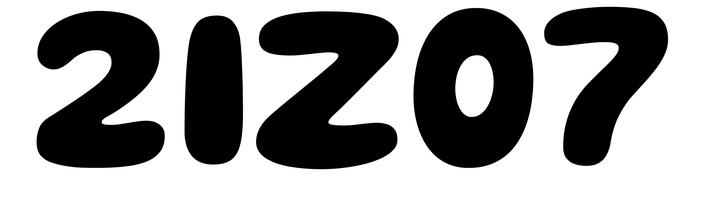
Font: Gluten_Bold